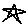
Label: star